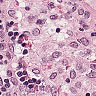
Metastatic tissue present: no